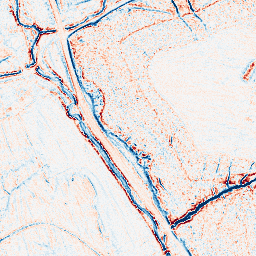
Category: edge_preserving
Decomposition family: anisotropic_diffusion
Decomposition parameters: iterations: 10
kappa: 50
gamma: 0.1
Upsampling method: bicubic
Upsampling parameters: scale: 4
Upsampling scale: 4